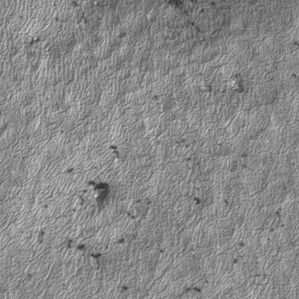
Label: frost